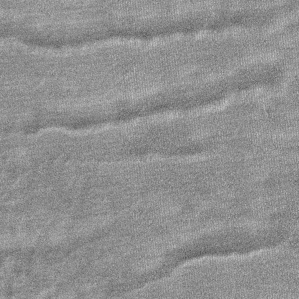
Label: frost